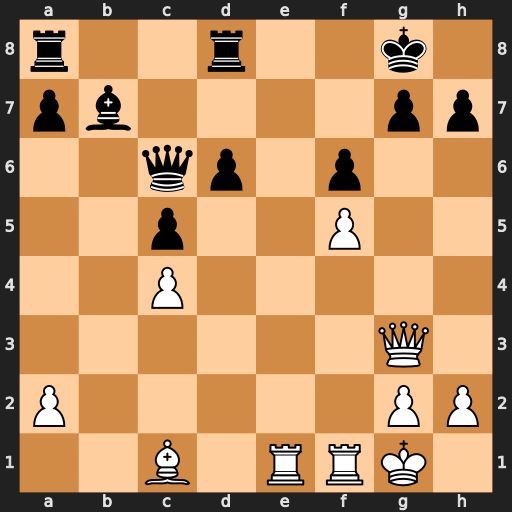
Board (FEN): r2r2k1/pb4pp/2qp1p2/2p2P2/2P5/6Q1/P5PP/2B1RRK1
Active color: w
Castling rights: -
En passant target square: -
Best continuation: Re7 Qxg2+ Qxg2 Bxg2 Kxg2